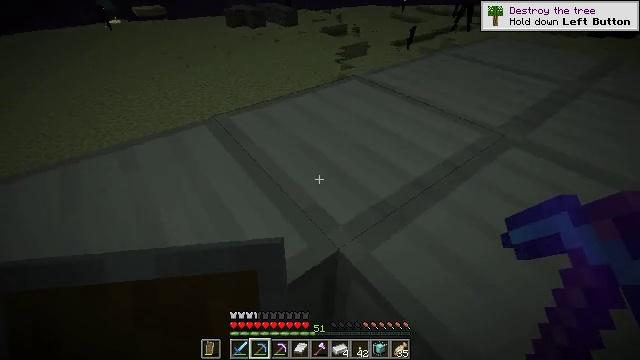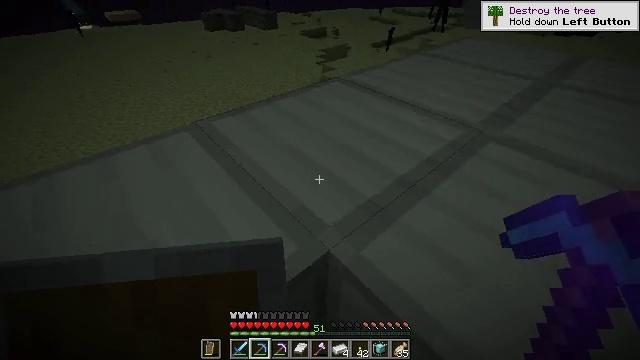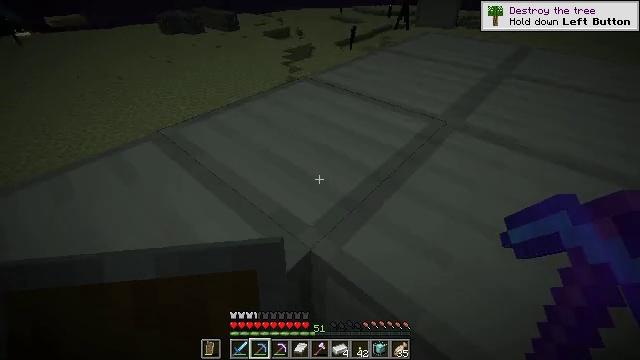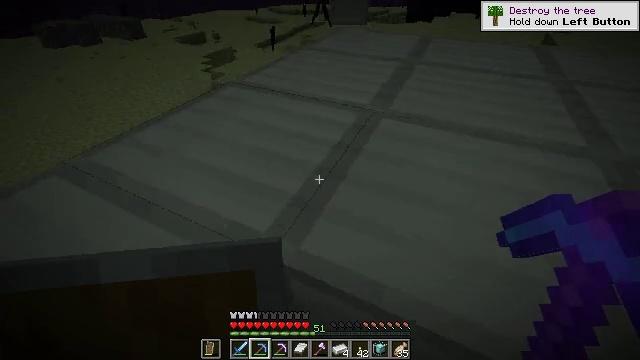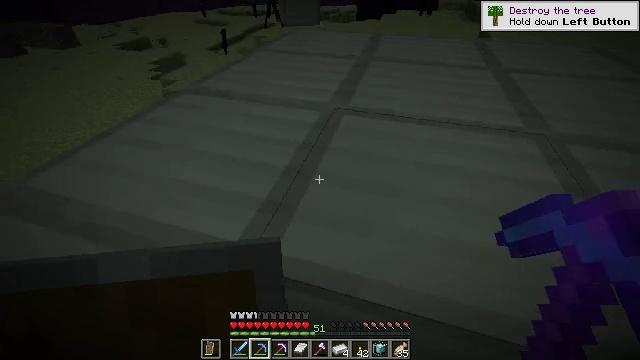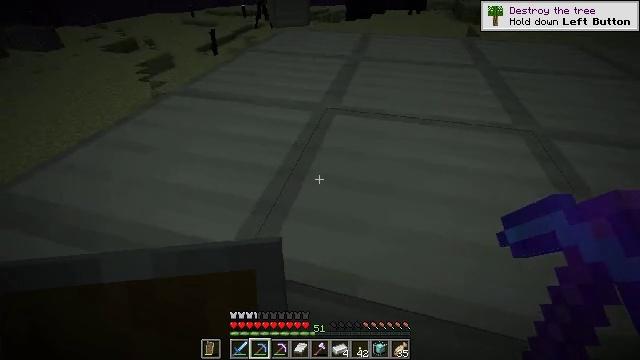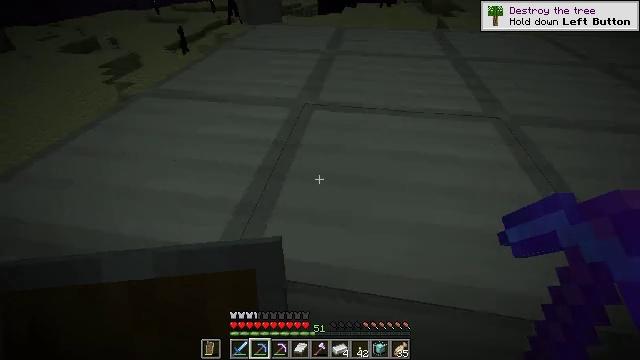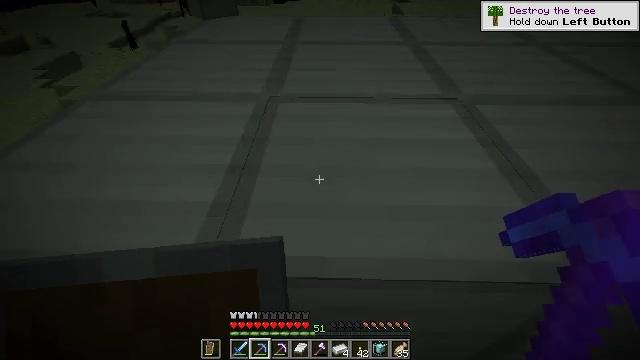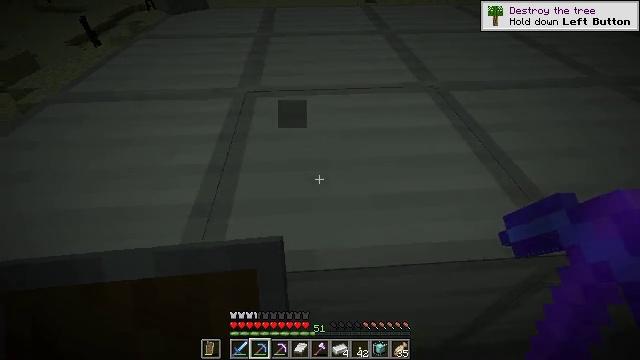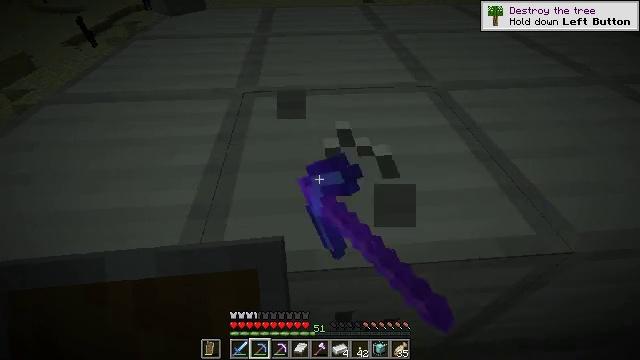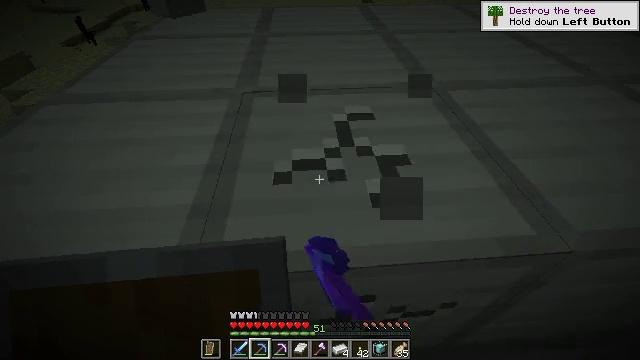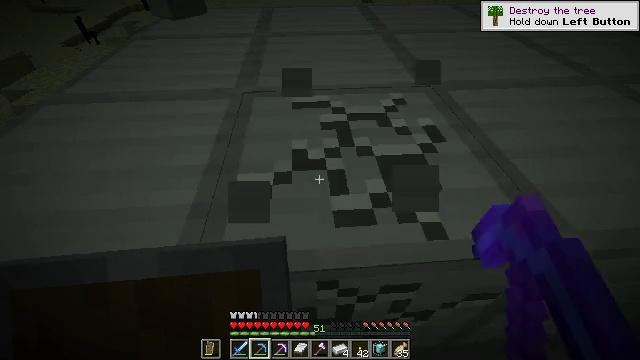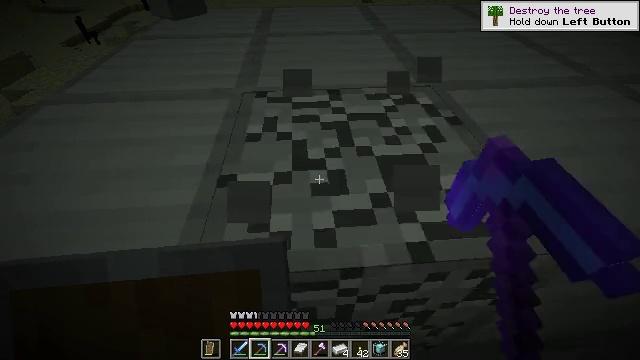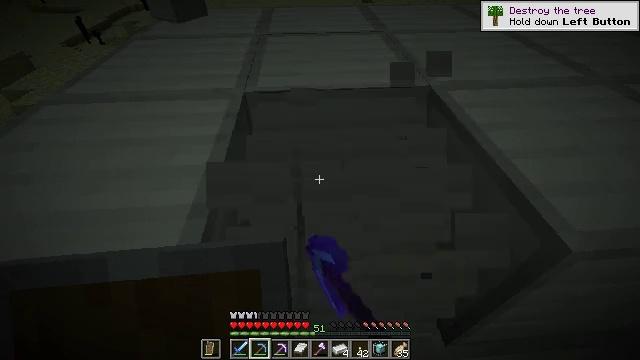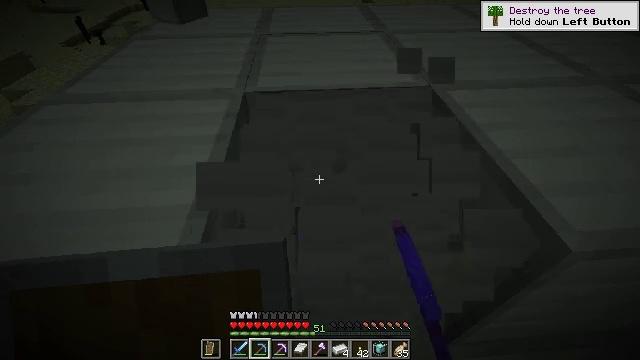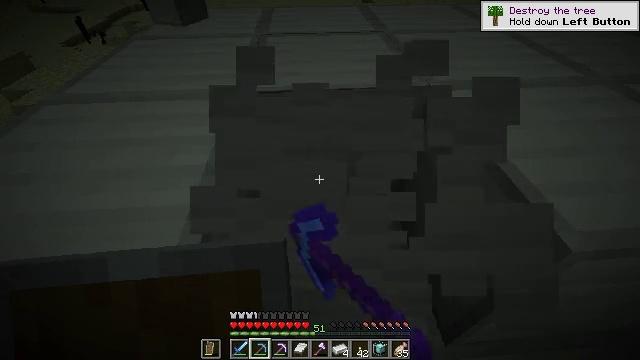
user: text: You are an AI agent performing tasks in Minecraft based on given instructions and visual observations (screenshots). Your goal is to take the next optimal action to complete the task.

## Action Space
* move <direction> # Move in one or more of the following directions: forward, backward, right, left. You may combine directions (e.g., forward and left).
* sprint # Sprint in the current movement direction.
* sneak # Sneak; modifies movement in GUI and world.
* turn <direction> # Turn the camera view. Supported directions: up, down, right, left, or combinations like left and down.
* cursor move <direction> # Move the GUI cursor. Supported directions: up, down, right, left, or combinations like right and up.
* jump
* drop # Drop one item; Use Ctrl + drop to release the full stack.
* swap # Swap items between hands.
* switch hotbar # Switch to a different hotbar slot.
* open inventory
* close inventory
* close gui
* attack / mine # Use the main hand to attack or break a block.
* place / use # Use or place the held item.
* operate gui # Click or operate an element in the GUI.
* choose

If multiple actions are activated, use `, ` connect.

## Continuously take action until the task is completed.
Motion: motion action
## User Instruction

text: Retrieve the iron block for resources.
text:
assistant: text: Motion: turn right
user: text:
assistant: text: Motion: turn right
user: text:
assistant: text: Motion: turn right
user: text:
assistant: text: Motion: turn right
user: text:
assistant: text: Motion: turn right
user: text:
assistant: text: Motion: turn right
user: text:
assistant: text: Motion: turn right and down
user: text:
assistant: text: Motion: turn right and down, attack / mine
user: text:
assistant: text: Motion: attack / mine
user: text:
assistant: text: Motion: attack / mine
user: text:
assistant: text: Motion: attack / mine
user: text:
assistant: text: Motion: attack / mine
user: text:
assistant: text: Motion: attack / mine
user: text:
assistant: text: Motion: attack / mine
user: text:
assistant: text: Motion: attack / mine
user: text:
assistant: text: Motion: attack / mine
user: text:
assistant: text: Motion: attack / mine
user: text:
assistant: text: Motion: attack / mine
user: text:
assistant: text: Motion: attack / mine
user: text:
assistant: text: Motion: no_op
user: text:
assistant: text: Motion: no_op
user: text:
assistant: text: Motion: no_op
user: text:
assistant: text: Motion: no_op
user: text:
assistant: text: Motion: no_op
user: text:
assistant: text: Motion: no_op
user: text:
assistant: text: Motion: no_op
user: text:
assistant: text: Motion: no_op
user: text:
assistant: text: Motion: no_op
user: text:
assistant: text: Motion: no_op
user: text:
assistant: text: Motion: no_op